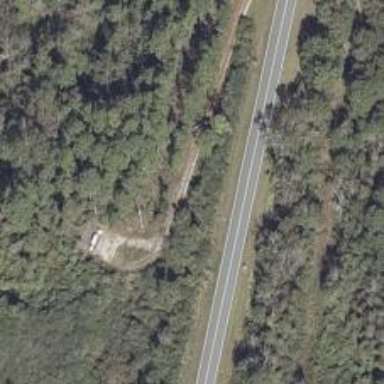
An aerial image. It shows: Abandoned road with asphalt surface.